Field crop: maize
Growth stage: 1
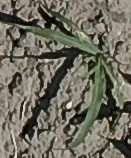
Species: sorghum